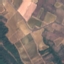
Land use / land cover: PermanentCrop